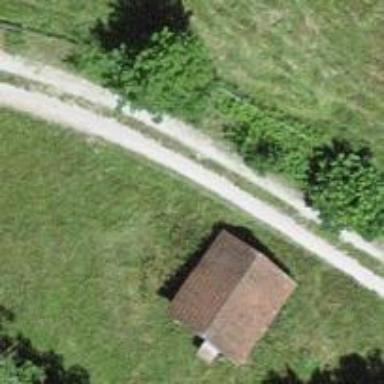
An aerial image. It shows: Barn.